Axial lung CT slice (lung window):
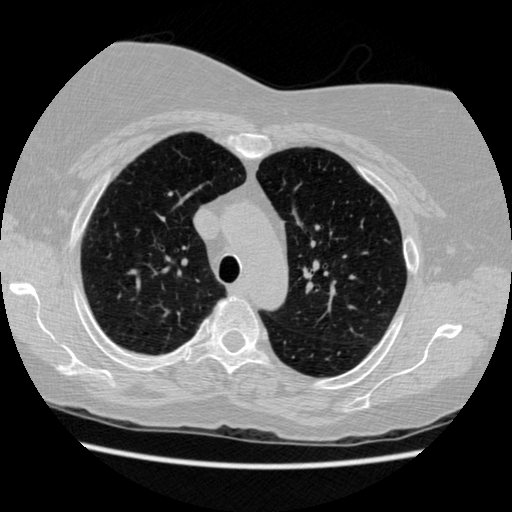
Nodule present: no